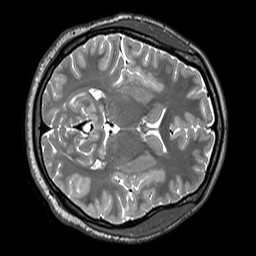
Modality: T2w
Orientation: axial
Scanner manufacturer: siemens
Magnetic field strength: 3 T
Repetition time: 3.2 s
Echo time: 0.406 s